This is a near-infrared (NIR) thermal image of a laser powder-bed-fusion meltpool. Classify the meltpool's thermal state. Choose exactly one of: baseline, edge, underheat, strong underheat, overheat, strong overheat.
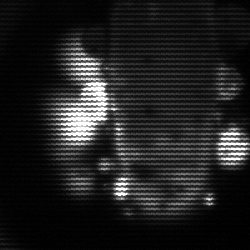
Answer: strong underheat